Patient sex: M
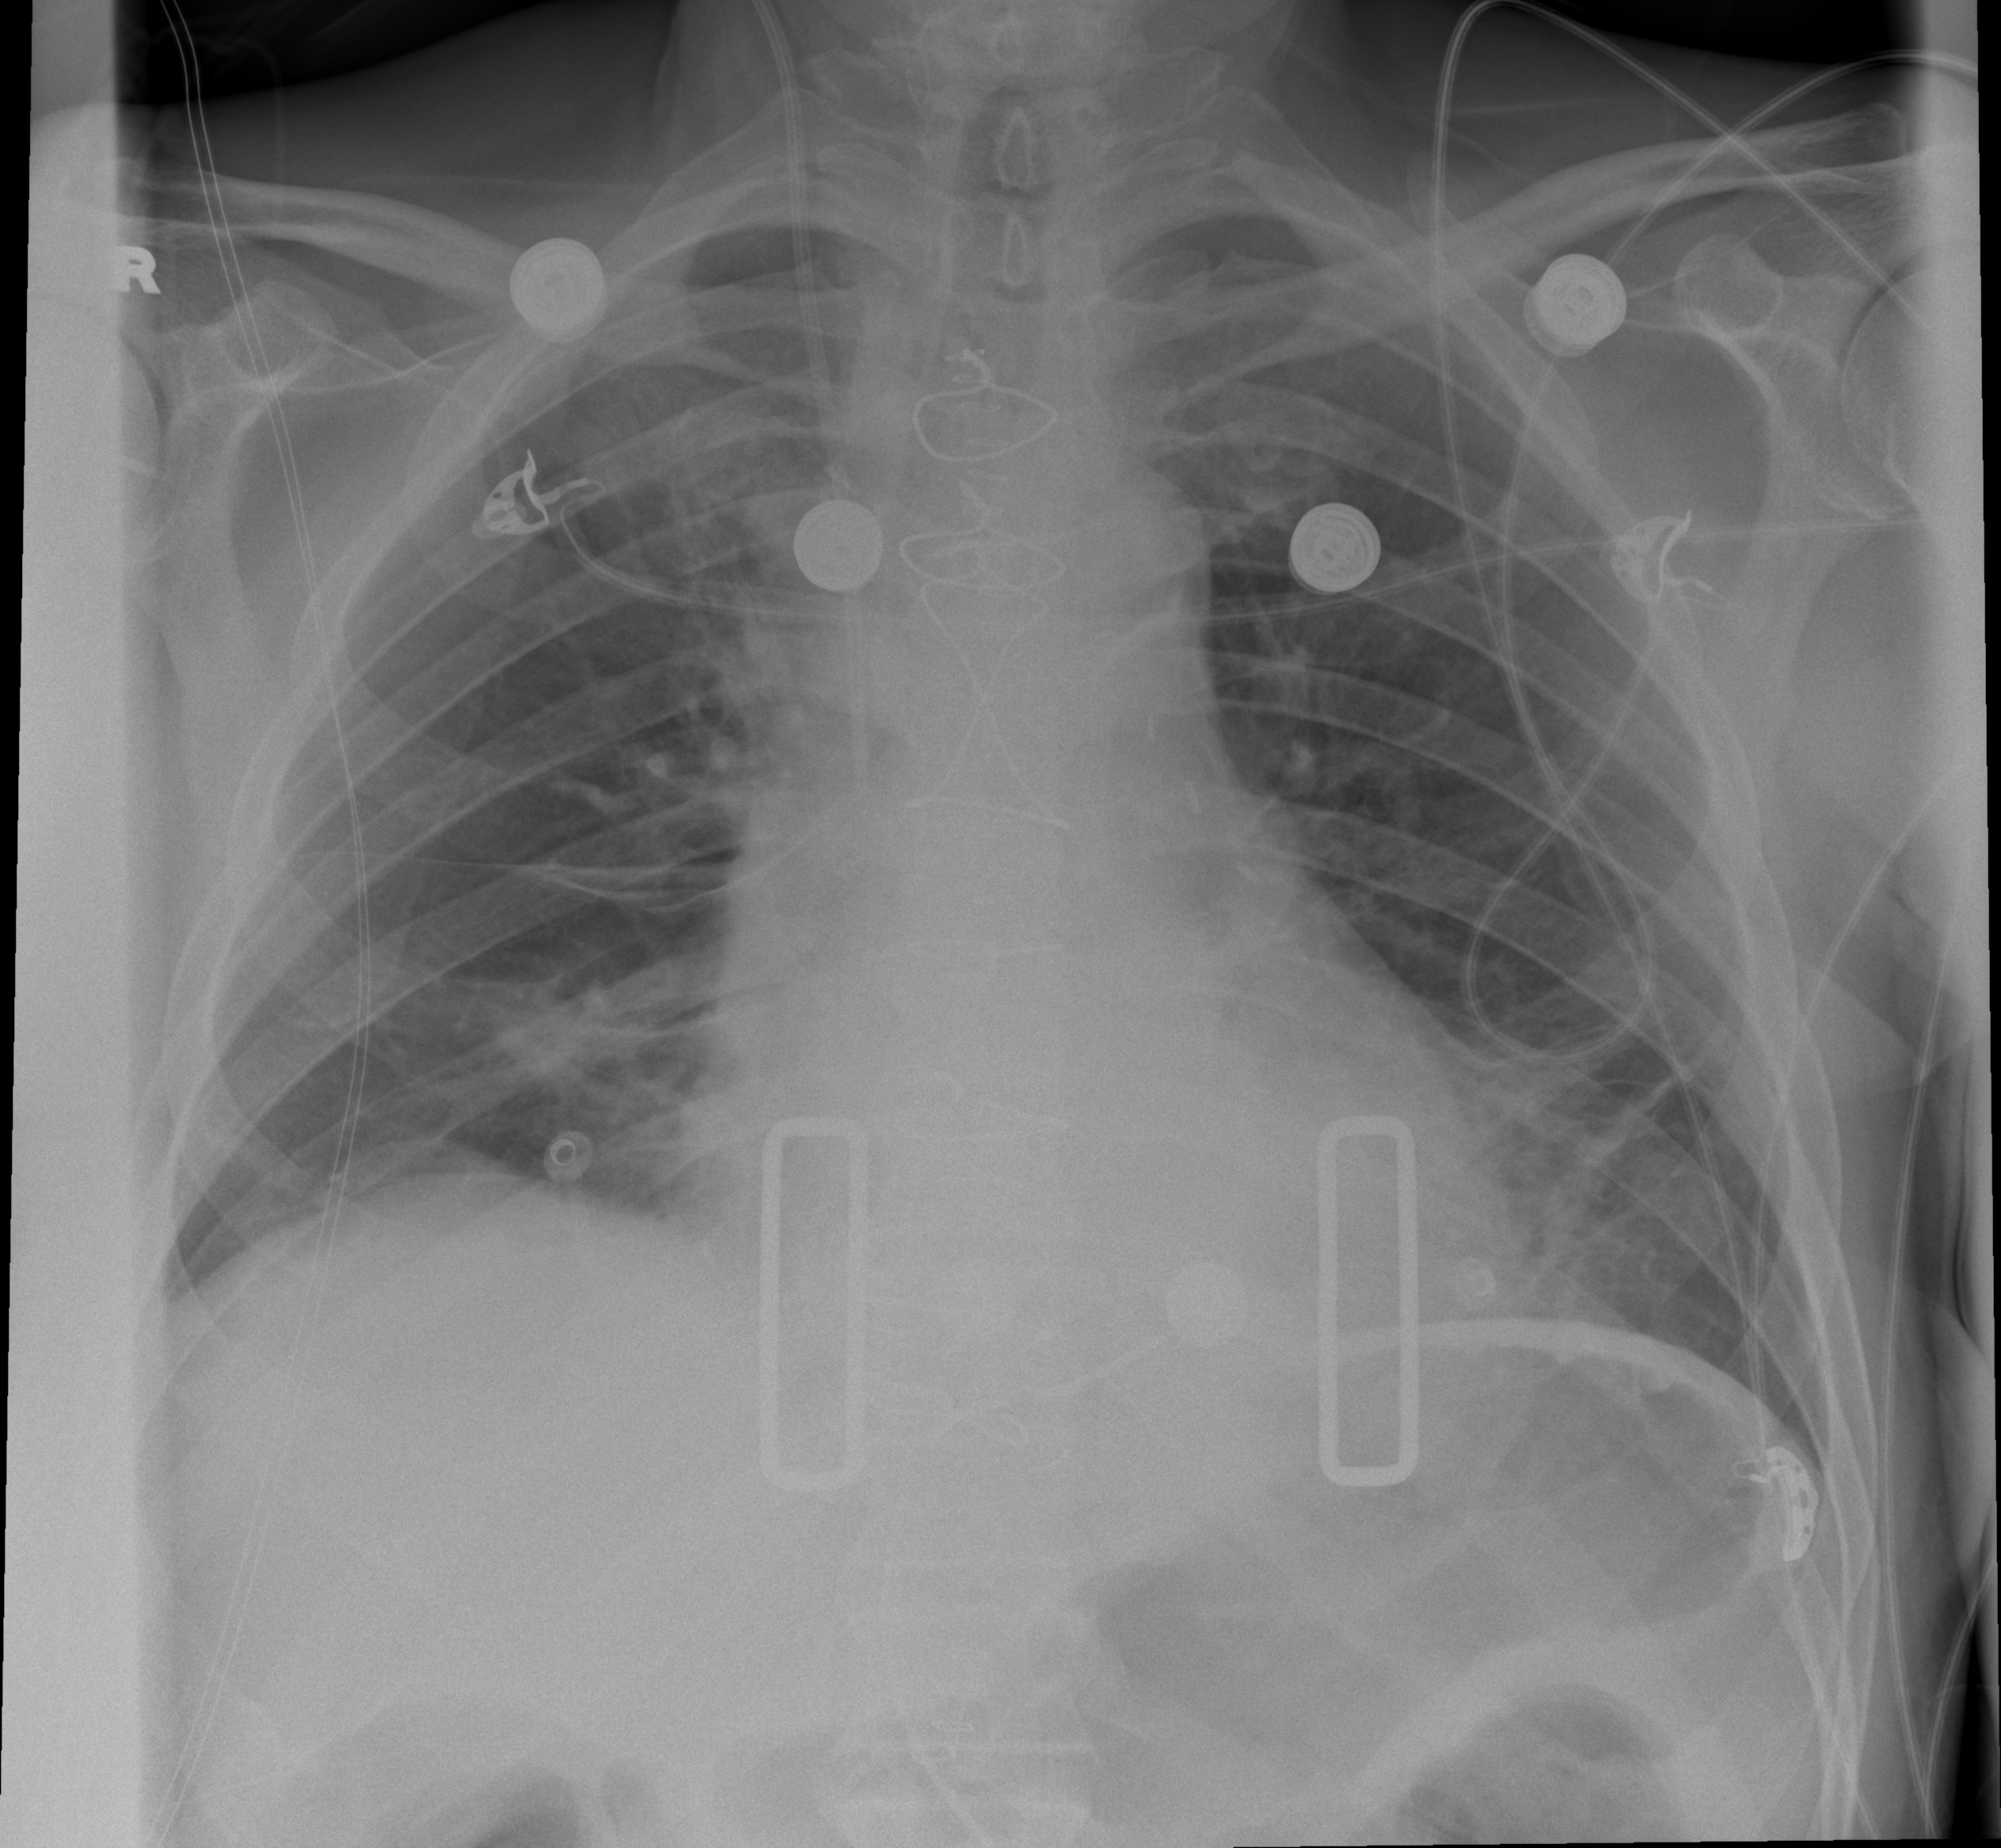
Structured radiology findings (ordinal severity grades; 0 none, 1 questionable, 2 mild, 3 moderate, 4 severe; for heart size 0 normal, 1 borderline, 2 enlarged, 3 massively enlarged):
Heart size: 2
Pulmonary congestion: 0
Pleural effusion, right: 0
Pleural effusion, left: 0
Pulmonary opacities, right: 0
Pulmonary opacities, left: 0
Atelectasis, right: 0
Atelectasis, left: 2